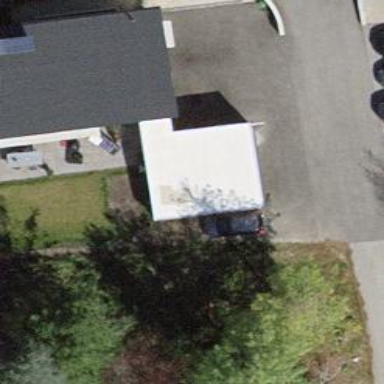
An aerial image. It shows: Garage.